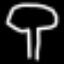
Label: mushroom